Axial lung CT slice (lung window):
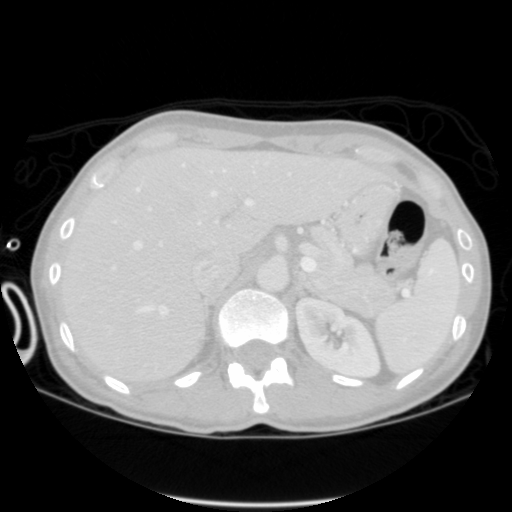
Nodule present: no